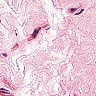
Metastatic tissue present: no